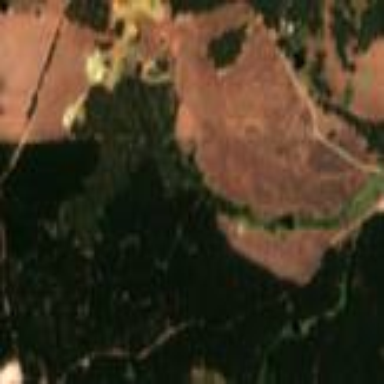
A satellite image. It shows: Evergreen needle-leaved forest with plantation.